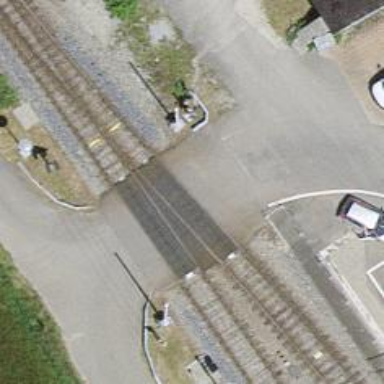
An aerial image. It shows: Railway level crossing.